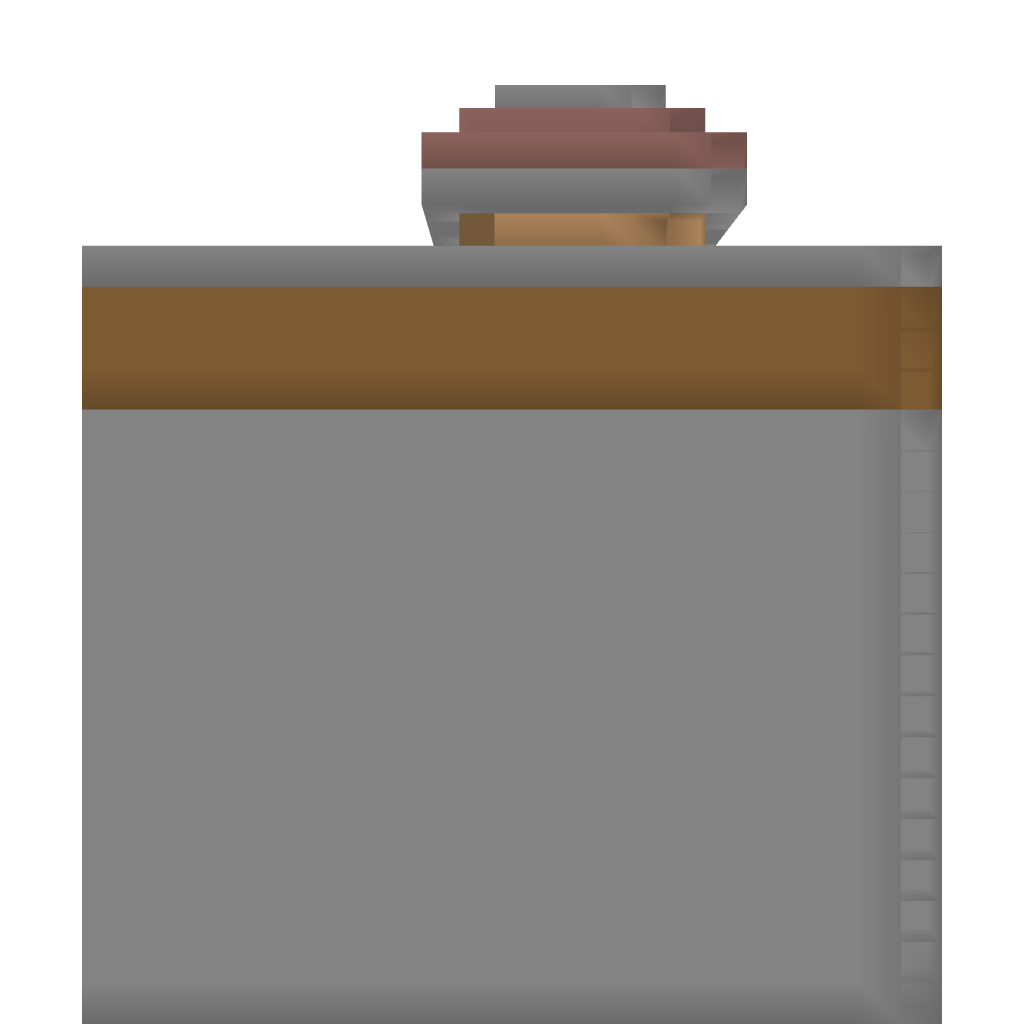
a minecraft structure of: Unknown (?) Traders Company HQ bad low quality